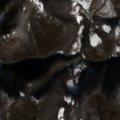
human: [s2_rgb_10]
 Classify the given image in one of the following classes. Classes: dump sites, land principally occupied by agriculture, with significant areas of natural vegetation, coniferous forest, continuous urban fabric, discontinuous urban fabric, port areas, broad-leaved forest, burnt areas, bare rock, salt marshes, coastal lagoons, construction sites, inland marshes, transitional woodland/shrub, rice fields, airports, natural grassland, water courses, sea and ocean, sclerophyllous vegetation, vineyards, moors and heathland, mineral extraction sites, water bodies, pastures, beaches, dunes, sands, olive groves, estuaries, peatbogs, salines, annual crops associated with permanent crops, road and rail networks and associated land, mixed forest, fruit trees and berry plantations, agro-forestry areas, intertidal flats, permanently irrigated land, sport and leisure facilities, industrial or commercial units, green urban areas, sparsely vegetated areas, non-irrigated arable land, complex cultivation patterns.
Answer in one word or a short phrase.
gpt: land principally occupied by agriculture, with significant areas of natural vegetation, broad-leaved forest